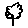
Label: flower